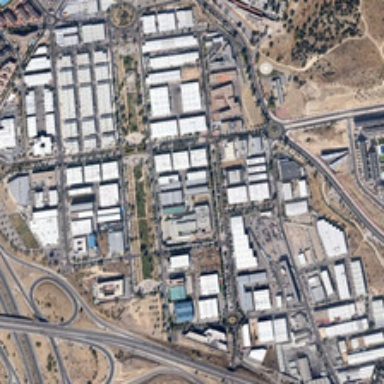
Many buildings are in an industrial area .